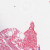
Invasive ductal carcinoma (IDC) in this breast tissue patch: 0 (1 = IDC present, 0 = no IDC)